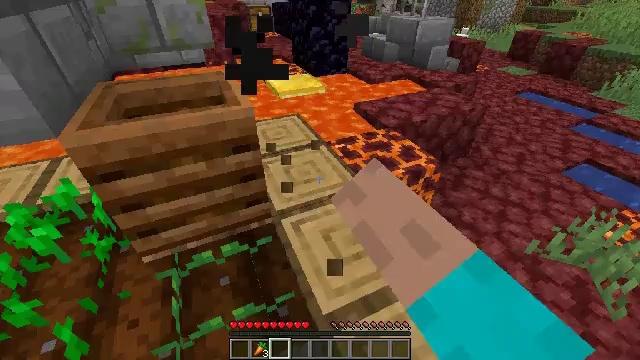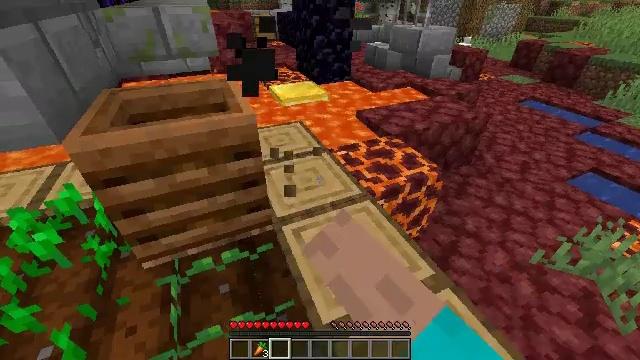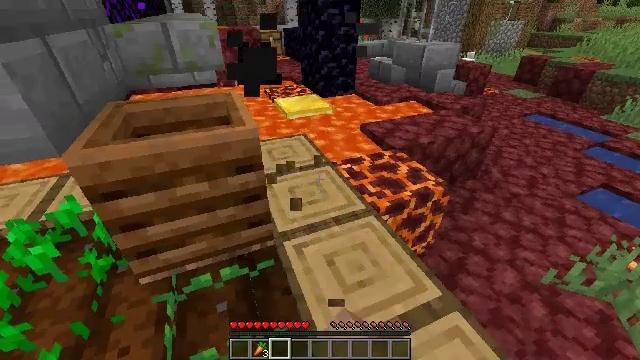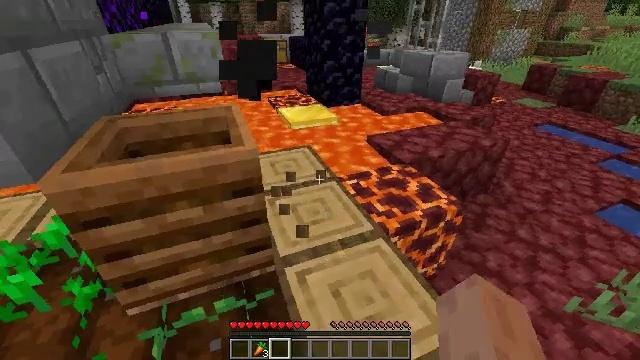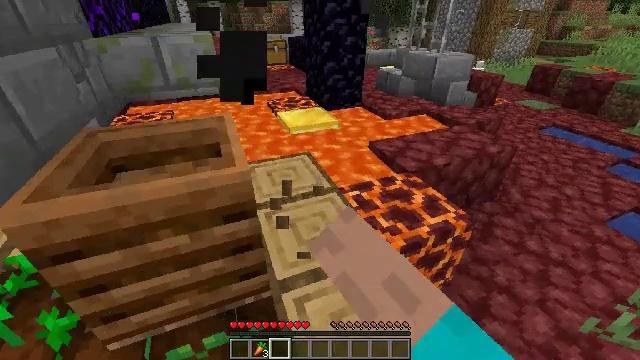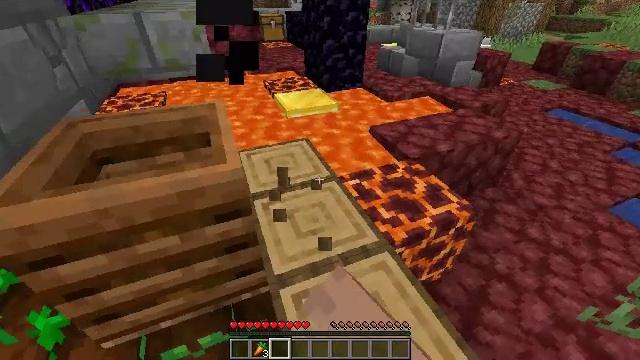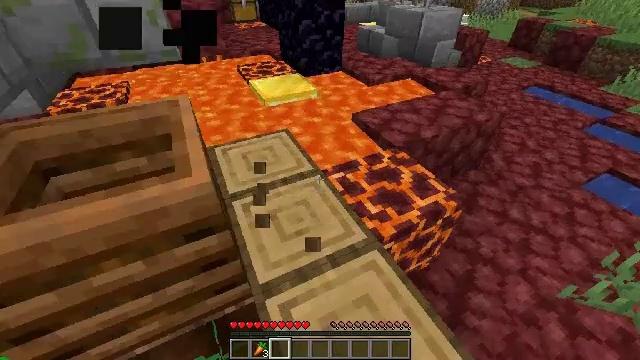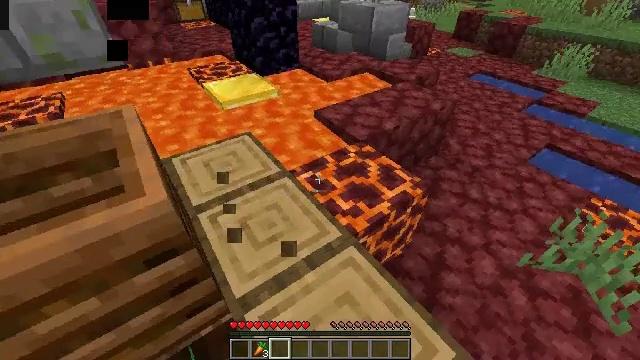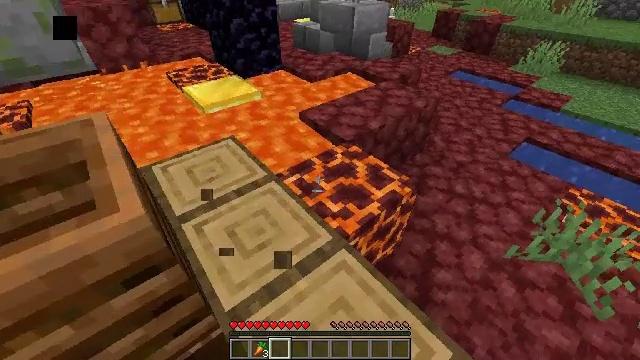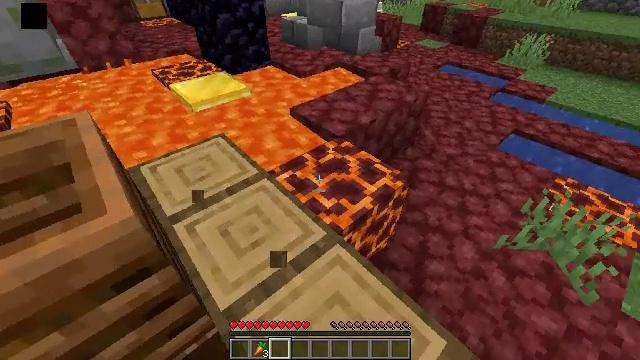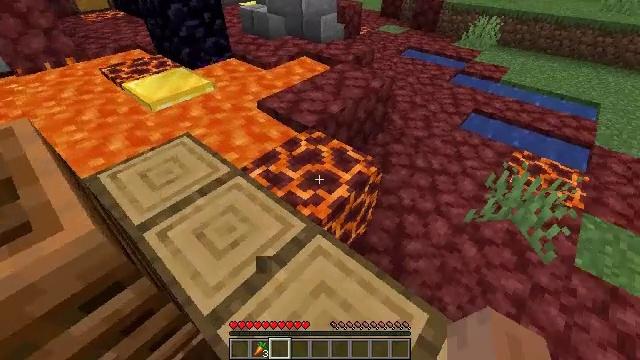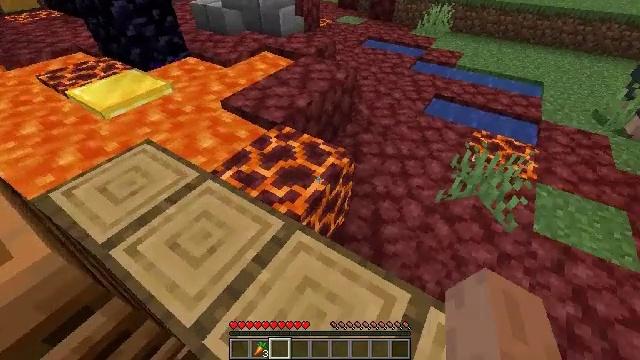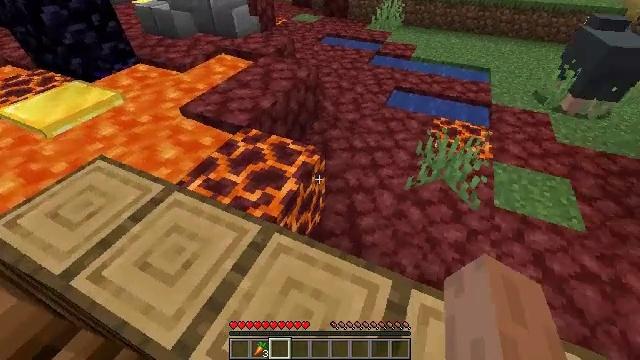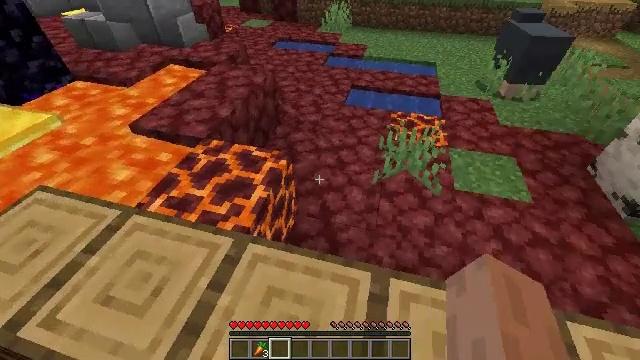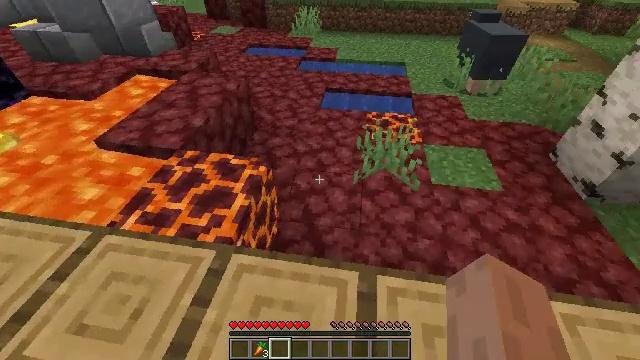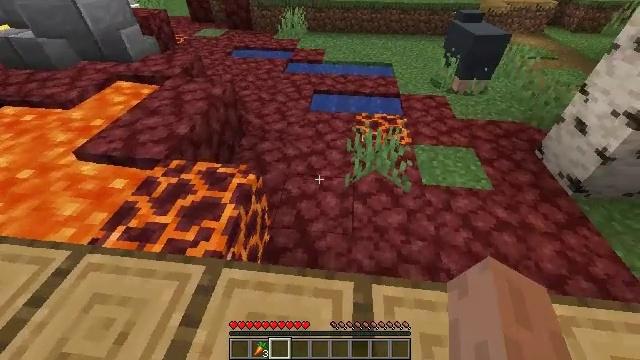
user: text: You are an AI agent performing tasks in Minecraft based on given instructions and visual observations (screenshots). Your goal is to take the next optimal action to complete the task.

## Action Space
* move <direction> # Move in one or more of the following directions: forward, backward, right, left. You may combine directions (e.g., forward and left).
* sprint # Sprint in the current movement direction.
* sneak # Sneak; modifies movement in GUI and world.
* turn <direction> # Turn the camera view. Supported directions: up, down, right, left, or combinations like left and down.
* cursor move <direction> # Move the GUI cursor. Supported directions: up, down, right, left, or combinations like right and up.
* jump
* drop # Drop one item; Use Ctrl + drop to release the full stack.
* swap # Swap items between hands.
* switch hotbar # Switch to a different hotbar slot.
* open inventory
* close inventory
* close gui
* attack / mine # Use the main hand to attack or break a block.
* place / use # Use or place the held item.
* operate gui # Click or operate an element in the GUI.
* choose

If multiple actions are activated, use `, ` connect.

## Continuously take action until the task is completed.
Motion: motion action
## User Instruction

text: Hunt a chicken.
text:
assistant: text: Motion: turn up, attack / mine
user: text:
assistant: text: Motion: move forward, turn left and up, attack / mine
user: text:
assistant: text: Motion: move forward, turn left and up, attack / mine
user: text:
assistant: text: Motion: move forward, attack / mine
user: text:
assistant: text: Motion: move forward, turn down, attack / mine
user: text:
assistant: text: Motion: turn right and down
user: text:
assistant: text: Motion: turn right
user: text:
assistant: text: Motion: turn right
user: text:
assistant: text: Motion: turn right
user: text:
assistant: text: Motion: turn right and down
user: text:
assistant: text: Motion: turn right and down
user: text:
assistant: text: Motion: turn right
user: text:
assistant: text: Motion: turn right
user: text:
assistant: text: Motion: turn right
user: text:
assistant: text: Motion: move forward, turn right
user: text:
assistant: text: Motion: move forward
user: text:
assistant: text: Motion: move forward
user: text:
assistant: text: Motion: move forward, turn left
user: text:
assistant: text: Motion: move forward, turn left
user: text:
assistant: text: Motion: move forward, turn left
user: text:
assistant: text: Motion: move forward, turn left
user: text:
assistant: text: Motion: move forward, turn left
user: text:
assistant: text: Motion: move forward, turn left and up
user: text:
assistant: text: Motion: move forward, turn left and up
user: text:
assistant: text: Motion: move forward, turn left and up
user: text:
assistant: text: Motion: move forward
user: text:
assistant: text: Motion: move forward
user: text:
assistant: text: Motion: move forward
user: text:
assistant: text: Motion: move forward
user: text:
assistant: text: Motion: move forward